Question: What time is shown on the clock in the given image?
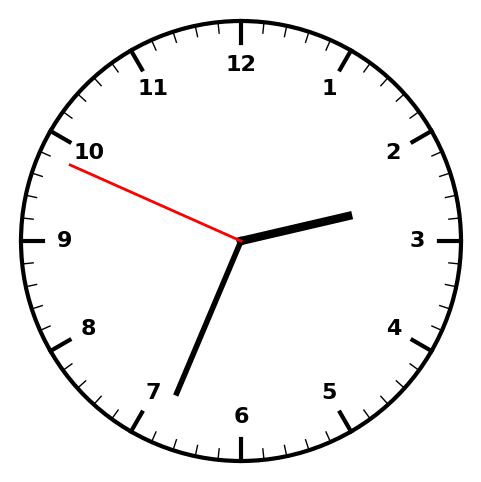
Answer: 02:33:49